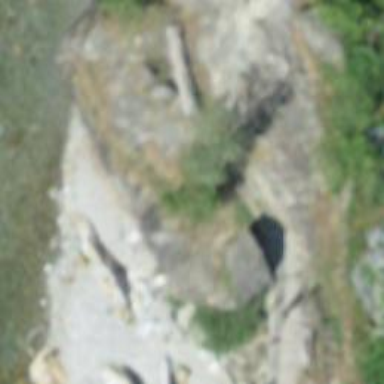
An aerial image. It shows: Climbing boulder made of natural rock.